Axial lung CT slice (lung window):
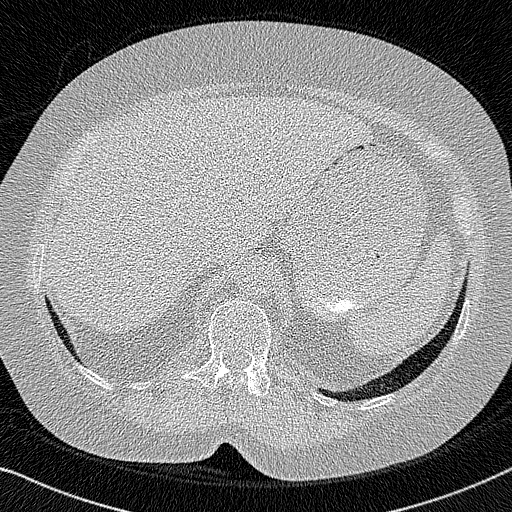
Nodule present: no